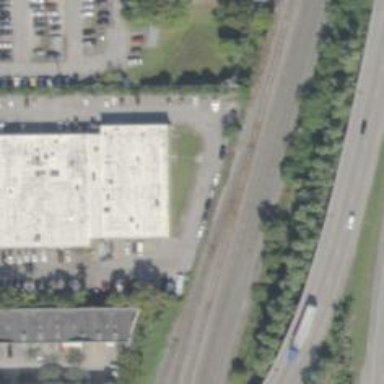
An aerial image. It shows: Railway siding with rails.